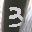
Label: 3